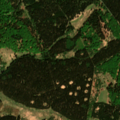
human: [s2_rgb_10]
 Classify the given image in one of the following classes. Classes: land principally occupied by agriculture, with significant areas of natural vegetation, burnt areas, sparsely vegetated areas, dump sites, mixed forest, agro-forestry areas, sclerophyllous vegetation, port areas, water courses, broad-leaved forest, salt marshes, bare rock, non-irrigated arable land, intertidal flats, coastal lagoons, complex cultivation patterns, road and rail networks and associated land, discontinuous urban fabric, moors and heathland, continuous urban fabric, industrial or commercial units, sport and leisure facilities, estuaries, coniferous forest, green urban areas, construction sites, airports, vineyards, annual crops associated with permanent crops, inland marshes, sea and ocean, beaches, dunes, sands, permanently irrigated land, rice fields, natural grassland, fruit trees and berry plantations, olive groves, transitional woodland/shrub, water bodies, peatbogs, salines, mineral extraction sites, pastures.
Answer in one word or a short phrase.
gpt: coniferous forest, mixed forest, transitional woodland/shrub